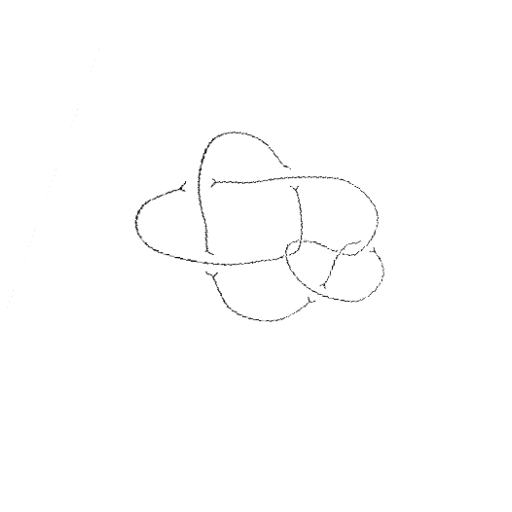
Crossing number: 8